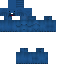
A male skeleton skin with dark skin, wearing brown helmet dressed in a blue armor chest and blue pants, featuring a closed mouth.